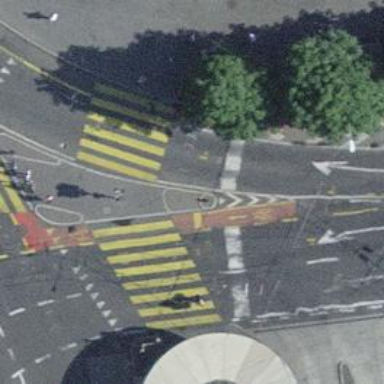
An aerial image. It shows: Road with traffic signals.